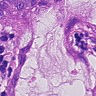
Metastatic tissue present: yes